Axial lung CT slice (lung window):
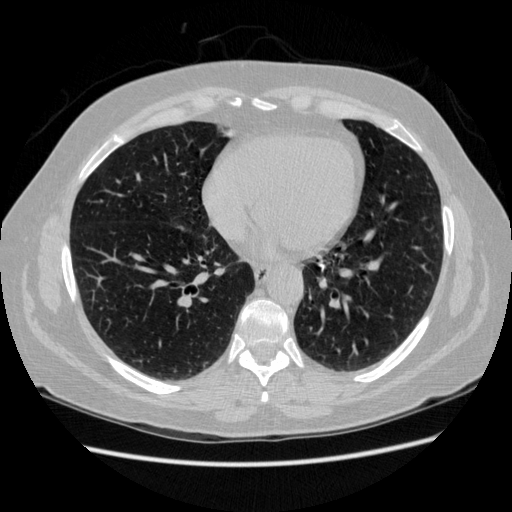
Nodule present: no